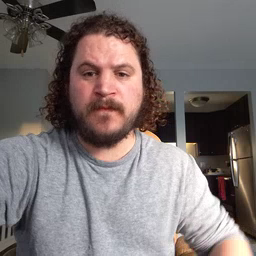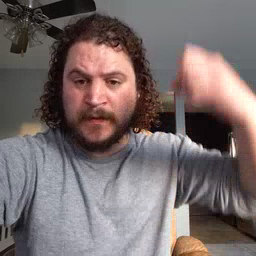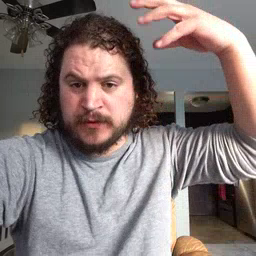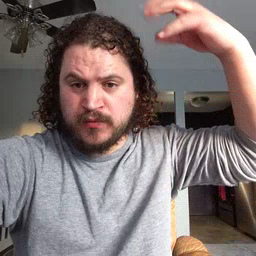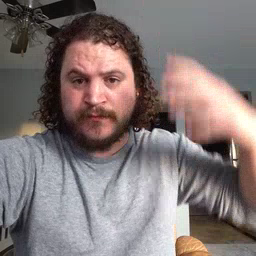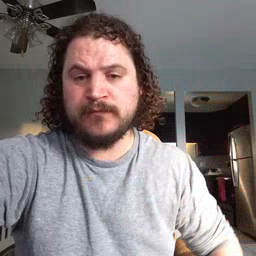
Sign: shower